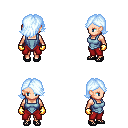
a pixel art fantasy rpg character, female body template, human, light skin, blue vest, red pants, white cyan swoop hairstyle, gold gloves, ghillies, four views (front, back, left, right), 2x2 character sprite sheet, small pixel art, hard edges, no anti-aliasing